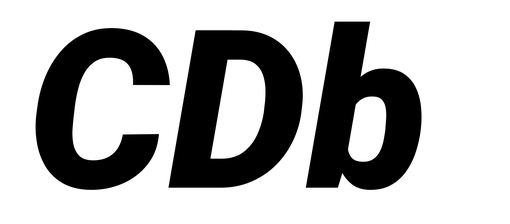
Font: Roboto-Italic_Black_Italic